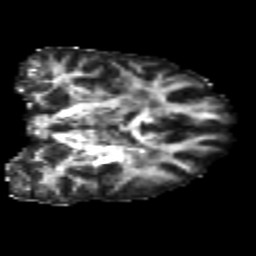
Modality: FA
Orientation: coronal
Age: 26
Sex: male
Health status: healthy
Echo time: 0.074 s